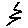
Label: zigzag